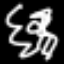
Label: squiggle